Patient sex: F
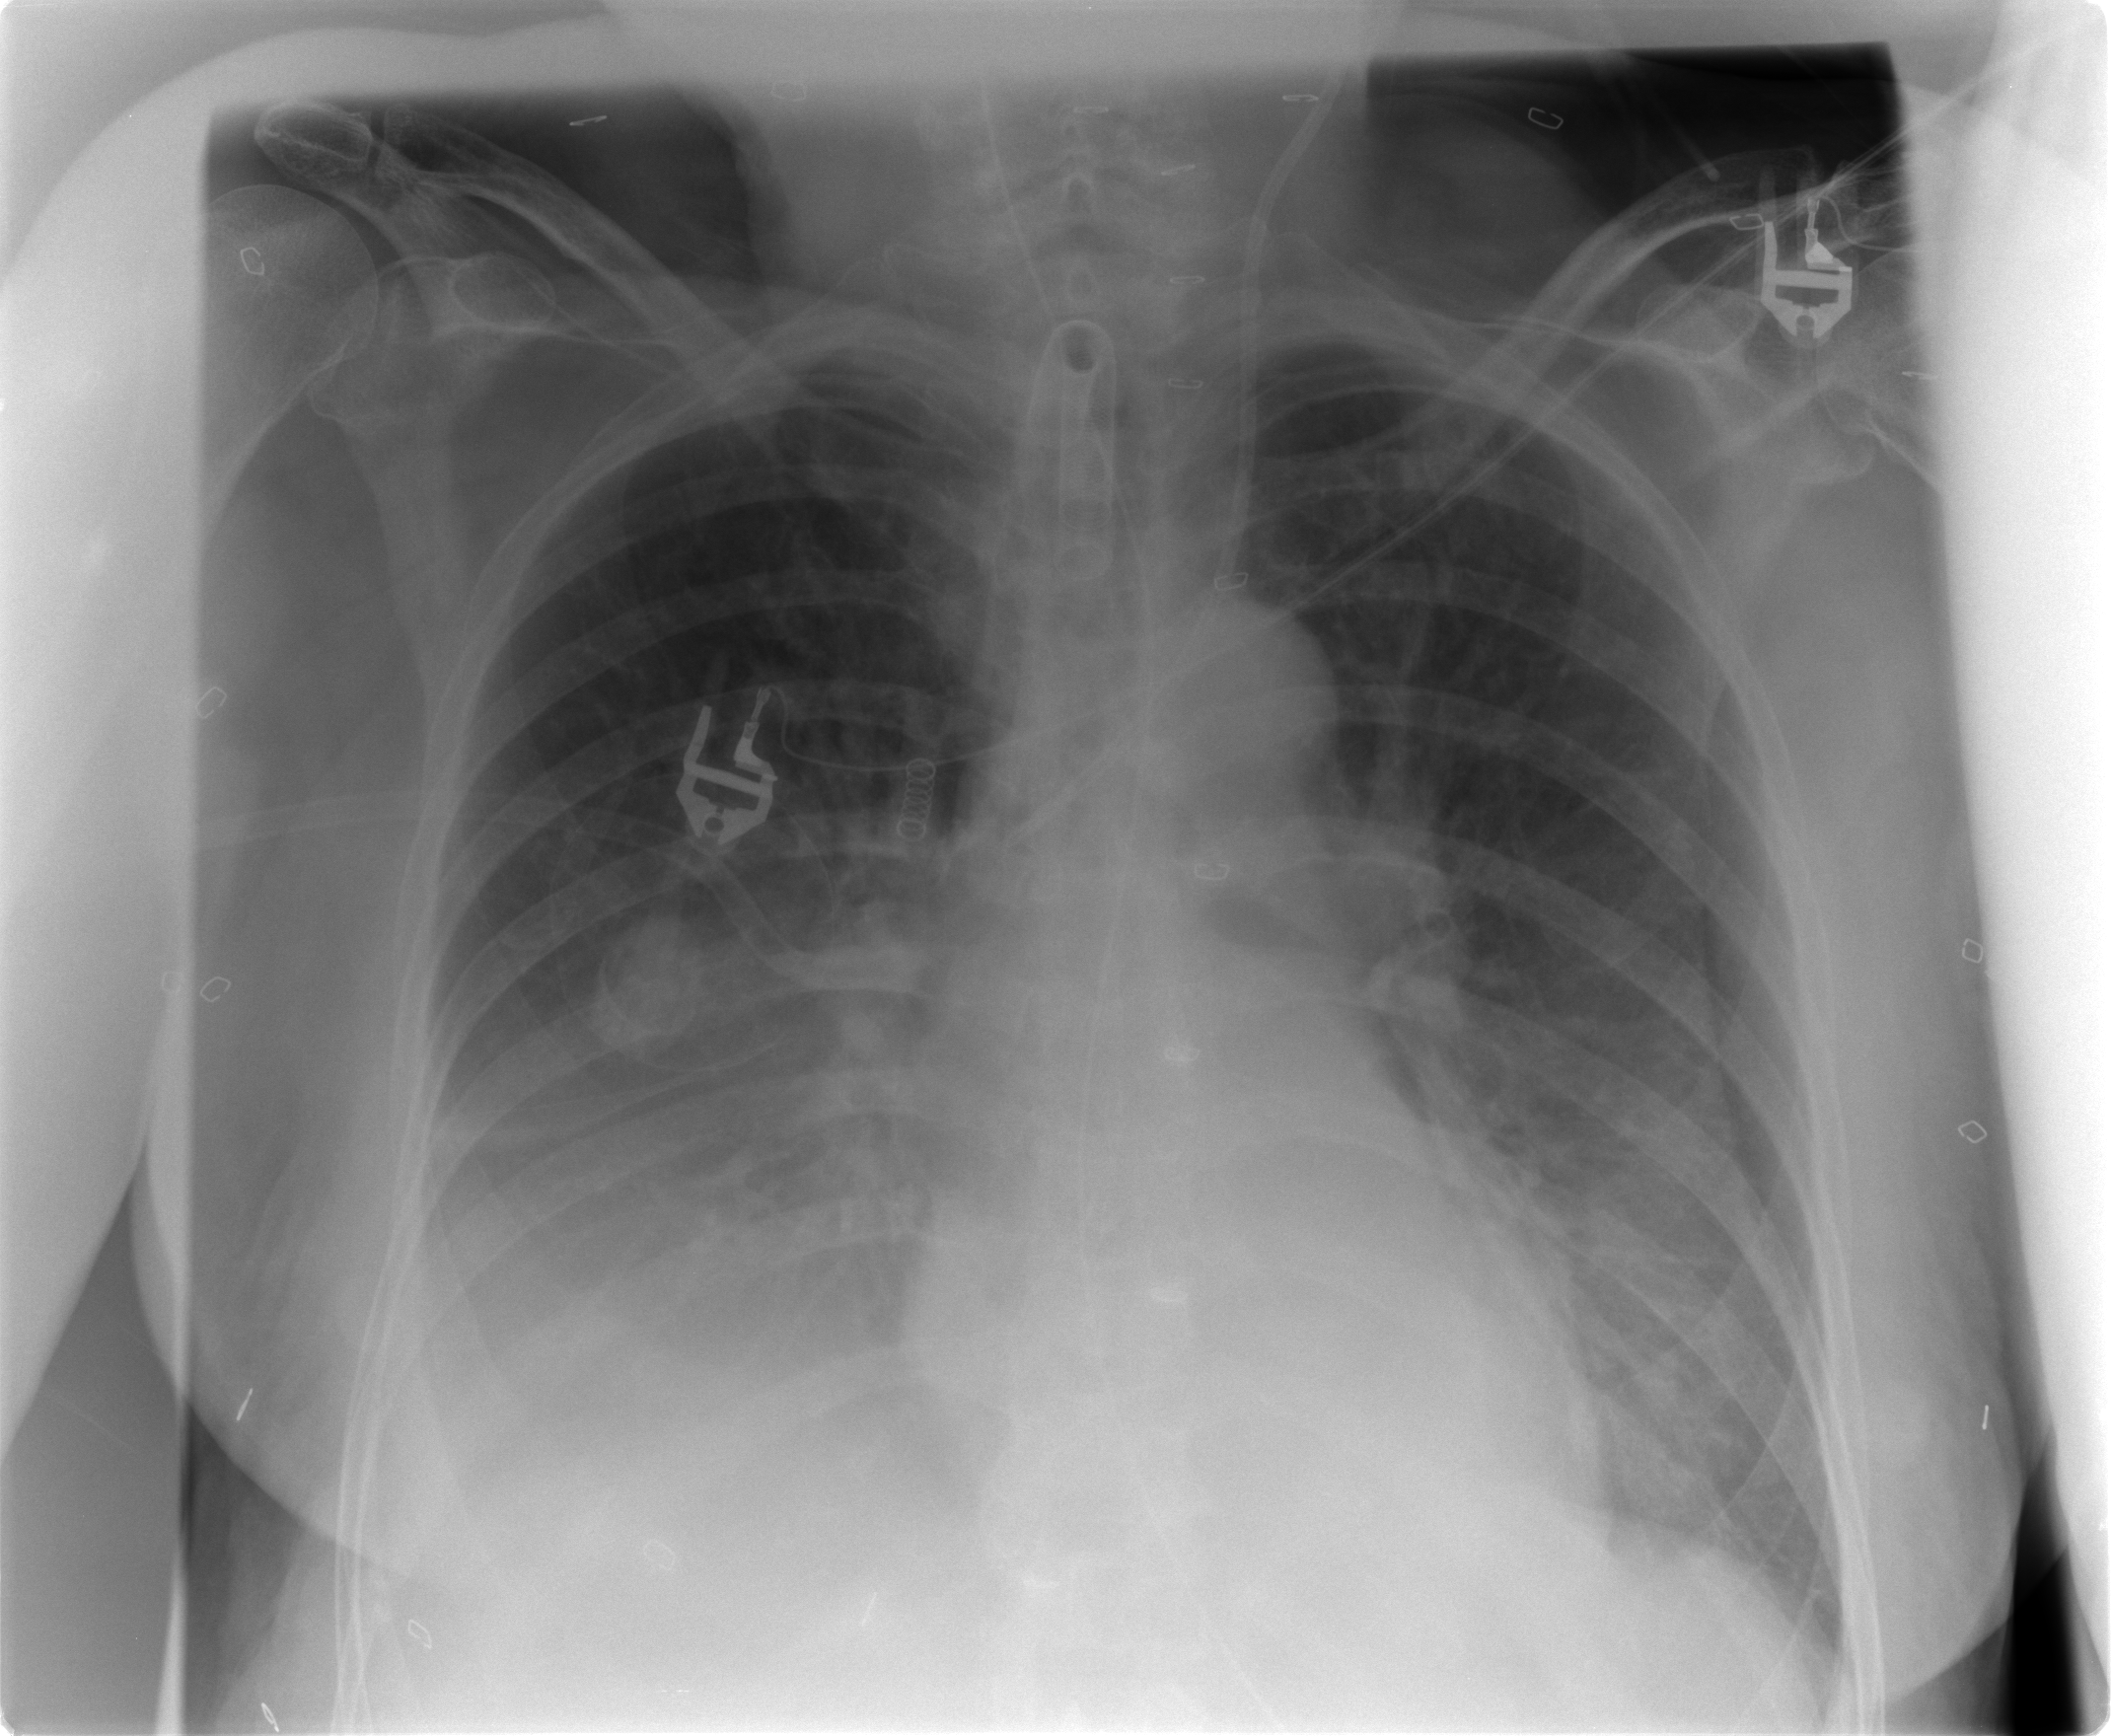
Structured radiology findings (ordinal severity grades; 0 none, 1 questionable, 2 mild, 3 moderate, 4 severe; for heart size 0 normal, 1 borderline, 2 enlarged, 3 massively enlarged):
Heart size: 0
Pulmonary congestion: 2
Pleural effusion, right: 3
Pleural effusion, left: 2
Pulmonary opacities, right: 0
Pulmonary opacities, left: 0
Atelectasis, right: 2
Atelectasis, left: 2